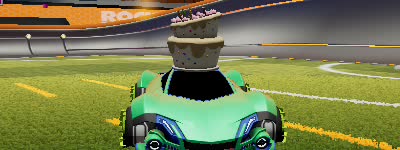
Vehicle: werewolf